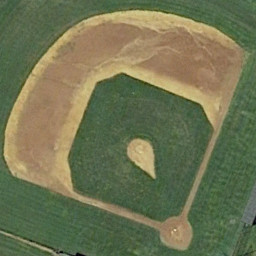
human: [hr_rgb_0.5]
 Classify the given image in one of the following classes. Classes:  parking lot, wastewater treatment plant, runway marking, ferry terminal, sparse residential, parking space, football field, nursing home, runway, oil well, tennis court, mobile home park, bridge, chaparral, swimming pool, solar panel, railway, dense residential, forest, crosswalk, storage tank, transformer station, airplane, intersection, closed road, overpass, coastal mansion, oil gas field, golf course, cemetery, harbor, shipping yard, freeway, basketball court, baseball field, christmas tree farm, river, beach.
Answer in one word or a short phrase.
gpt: baseball field